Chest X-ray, PA view. Patient: 54 years old, sex M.
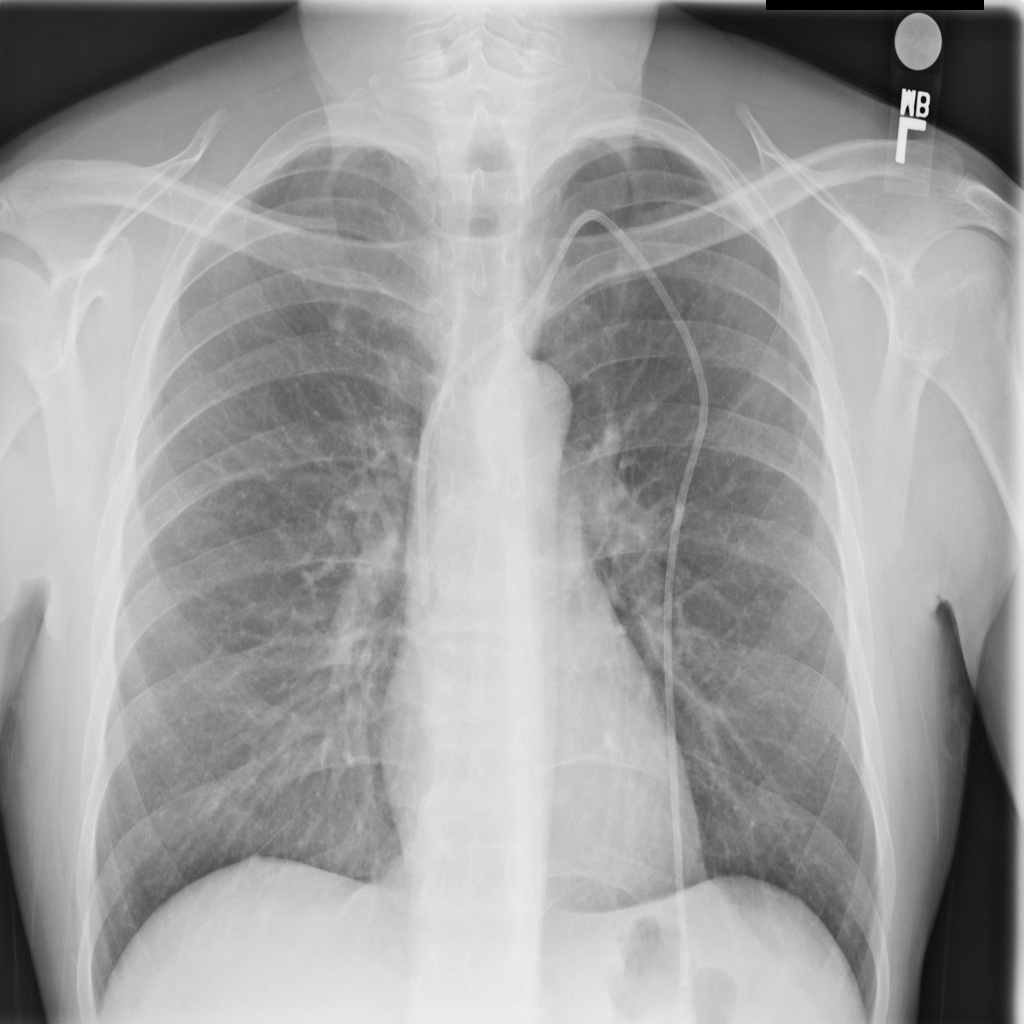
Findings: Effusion